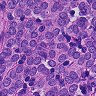
Metastatic tissue present: yes